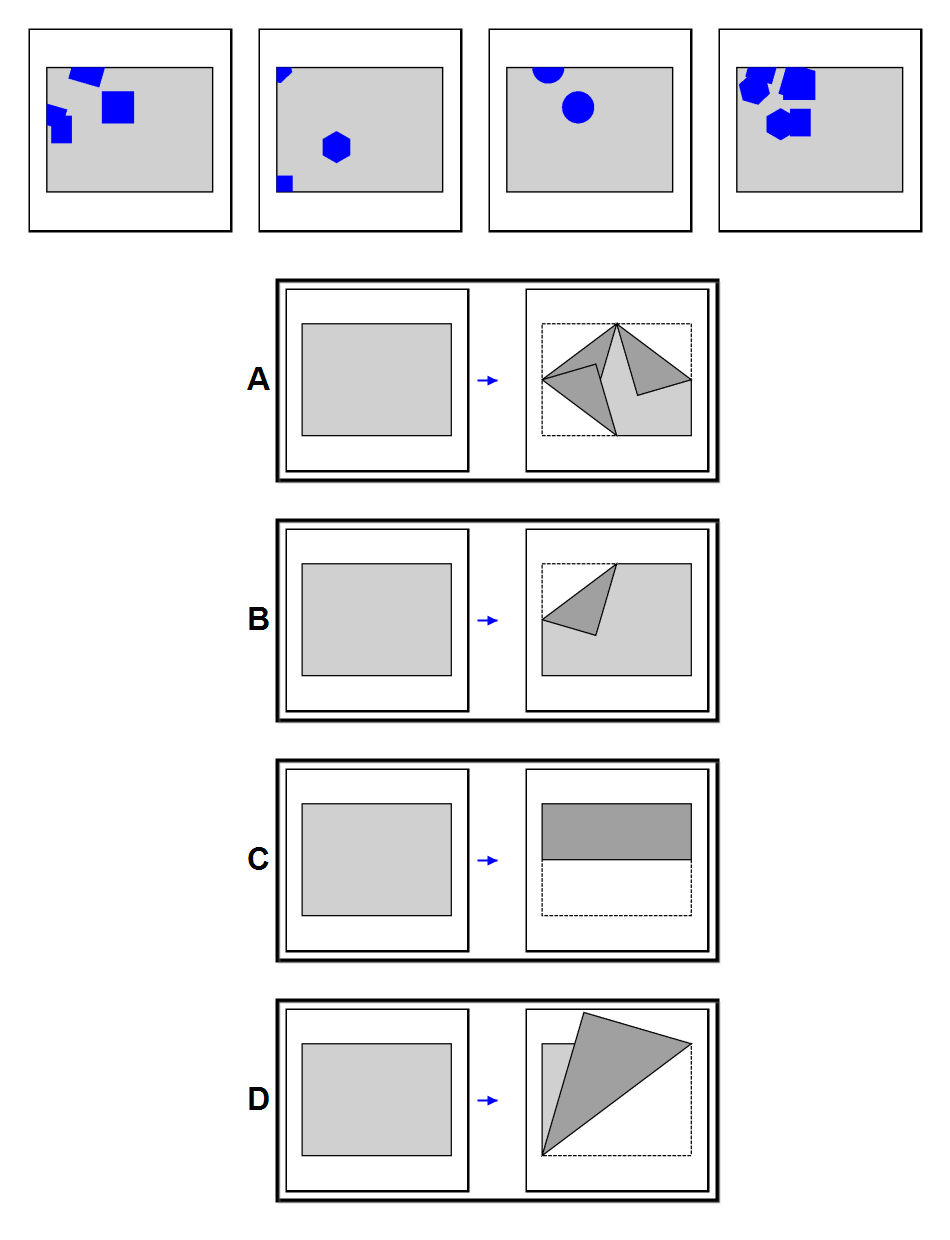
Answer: B